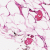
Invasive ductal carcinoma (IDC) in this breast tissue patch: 0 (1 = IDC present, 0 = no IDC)